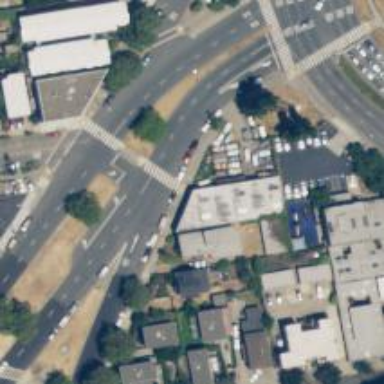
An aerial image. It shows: Tertiary road with asphalt surface and separate sidewalk.